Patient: sex F, age 52
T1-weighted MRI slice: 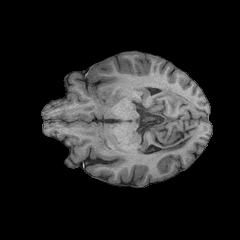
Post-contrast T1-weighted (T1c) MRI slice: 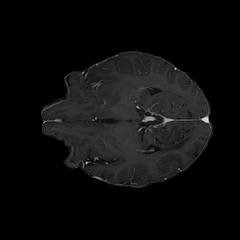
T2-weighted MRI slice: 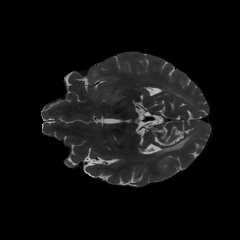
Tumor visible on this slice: yes
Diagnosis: Glioblastoma, IDH-wildtype
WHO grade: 4